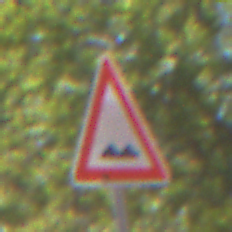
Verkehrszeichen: UnebeneFahrbahn
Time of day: MorningAfternoon
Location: Outdoor (Nature)
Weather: Clear
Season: Summer
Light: Natural